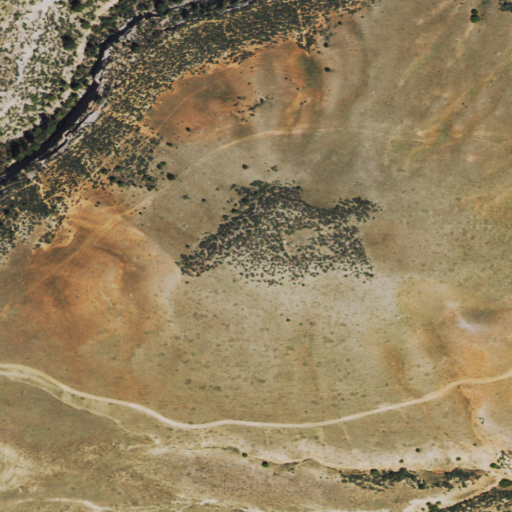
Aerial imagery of mountain in Wyoming named Buckbrush Butte containing grassland, shrub, and evergreen forest